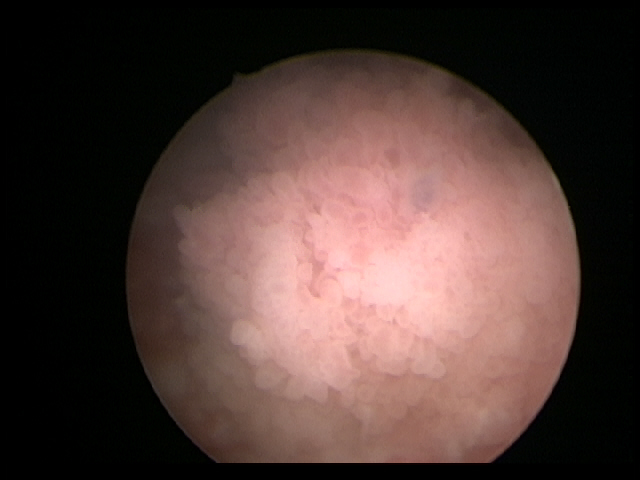
Modality: WLC
Class: Malignant
Subclass: HighGradePapillary
Lesion: L1
Stage: T1
Morphology: Papillary
Bladder cancer association: Yes